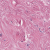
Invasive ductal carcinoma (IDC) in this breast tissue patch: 0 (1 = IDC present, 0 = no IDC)